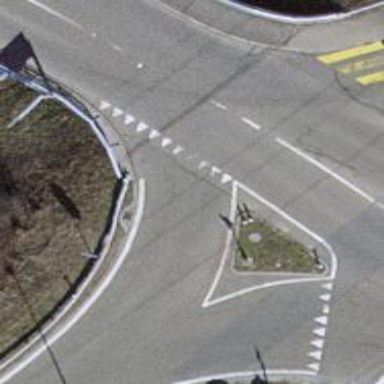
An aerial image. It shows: Road with "give way" sign.